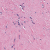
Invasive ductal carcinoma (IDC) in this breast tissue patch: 1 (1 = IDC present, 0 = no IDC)